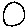
Label: circle